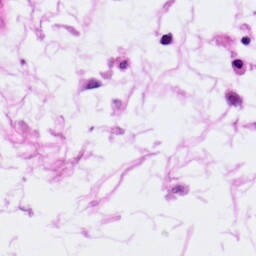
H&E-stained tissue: Pancreatic